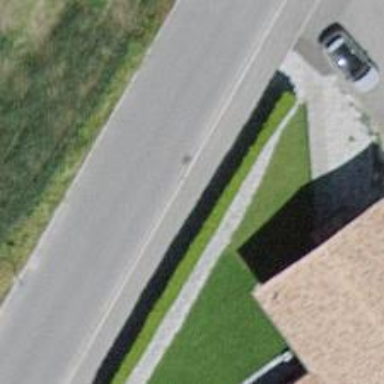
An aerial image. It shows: Sidewalk along the footway.